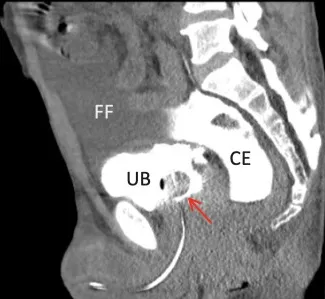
Computed tomography cystography demonstrating urinary contrast extravasation. In sagittal view (a), the Foley catheter appears filled with contrast.
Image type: radiology (ct)